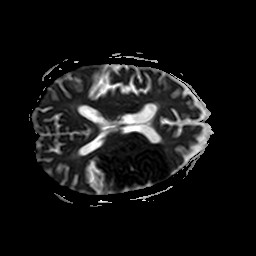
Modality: ADC
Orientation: axial
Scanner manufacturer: philips
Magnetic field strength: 3 T
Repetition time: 3.135 s
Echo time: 0.076 s